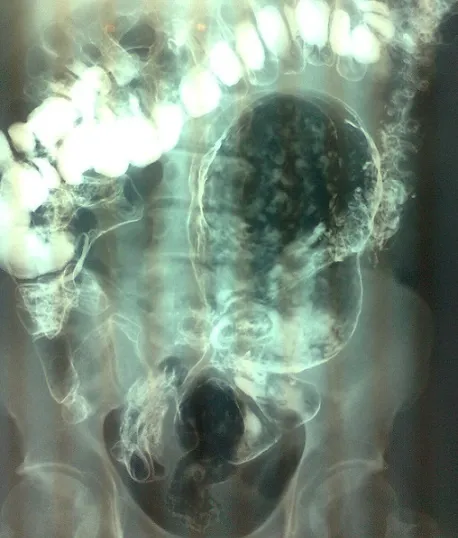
Double contrast barium enema showing a bilobed giant sigmoid diverticulum.
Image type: radiology (x_ray)